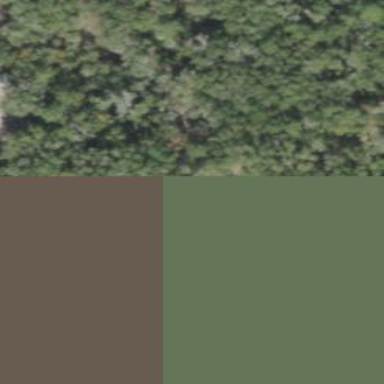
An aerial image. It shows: Mixed leaf woodland.